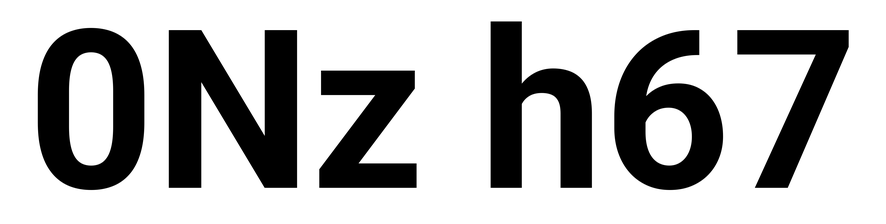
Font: Roboto_Bold